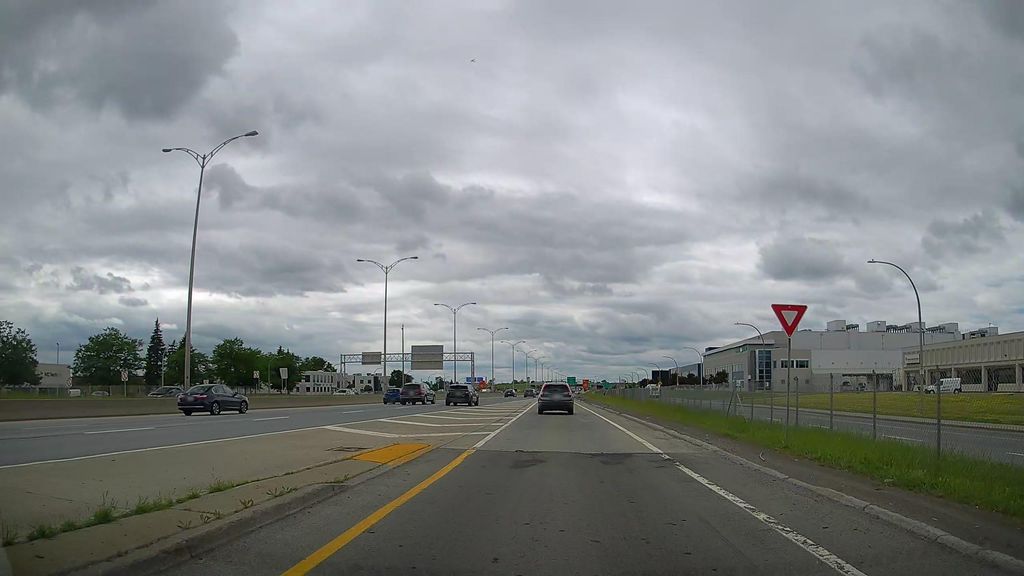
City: montreal